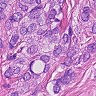
Metastatic tissue present: yes